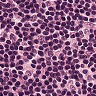
Metastatic tissue present: no